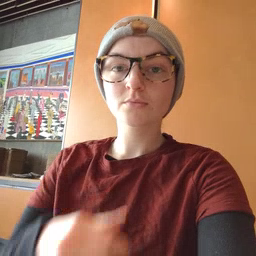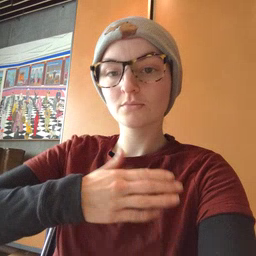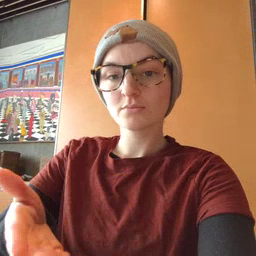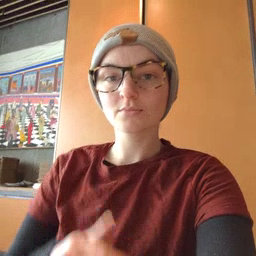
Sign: arm